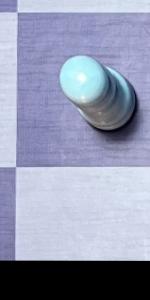
Label: Empty